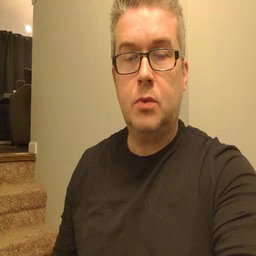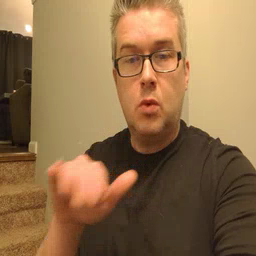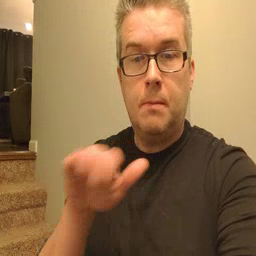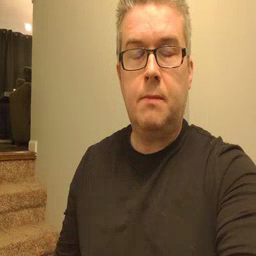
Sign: pool